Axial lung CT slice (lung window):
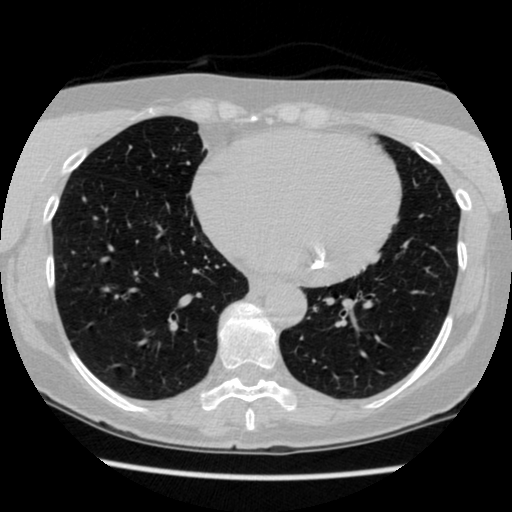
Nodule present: no